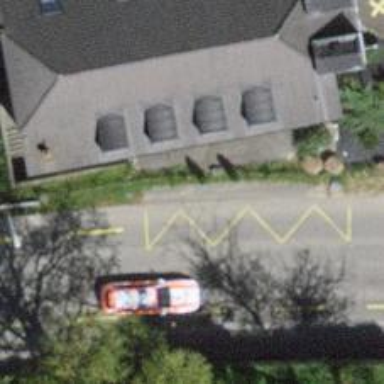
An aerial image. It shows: Bus stop with platform for public transport.